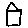
Label: house